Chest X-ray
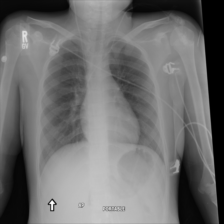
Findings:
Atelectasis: negative
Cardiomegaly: negative
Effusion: negative
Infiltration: negative
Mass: negative
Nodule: negative
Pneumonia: negative
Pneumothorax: negative
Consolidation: negative
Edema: negative
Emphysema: negative
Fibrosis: negative
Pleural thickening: negative
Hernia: negative